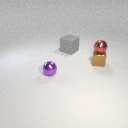
small purple metal sphere in front of small brown metal cube